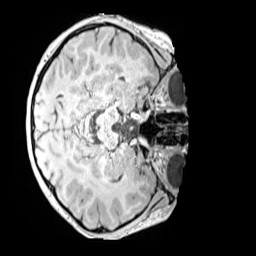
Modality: MP2RAGE
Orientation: axial
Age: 13
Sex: female
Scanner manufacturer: siemens
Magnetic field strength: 3 T
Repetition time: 4 s
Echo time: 0.00299 s